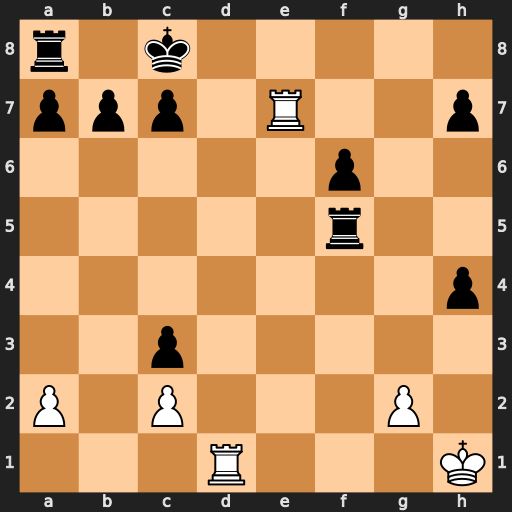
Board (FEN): r1k5/ppp1R2p/5p2/5r2/7p/2p5/P1P3P1/3R3K
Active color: w
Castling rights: -
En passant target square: -
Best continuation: Re8#